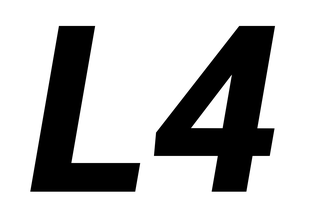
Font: Roboto-Italic_ExtraBold_Italic